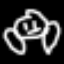
Label: frog